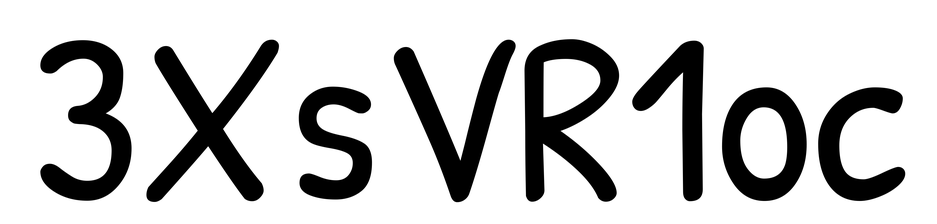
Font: PatrickHand-Regular